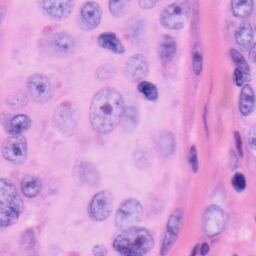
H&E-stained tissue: Skin